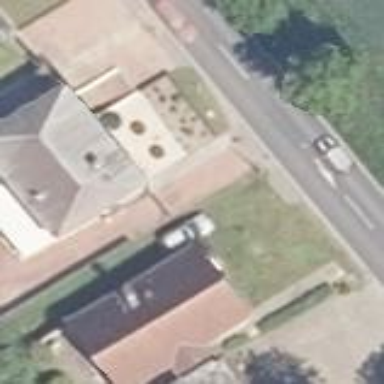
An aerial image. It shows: Simple house.